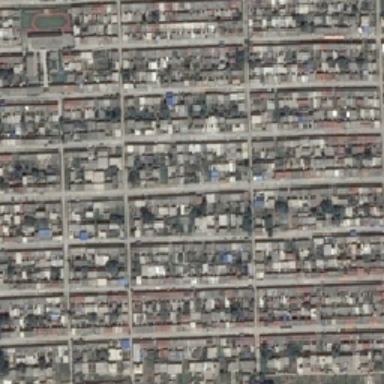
The house is surrounded by green land and plants .